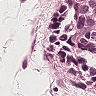
Metastatic tissue present: yes